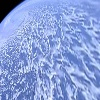
Label: cloud